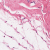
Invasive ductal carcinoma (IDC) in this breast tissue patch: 0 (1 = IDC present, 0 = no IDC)